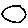
Label: circle